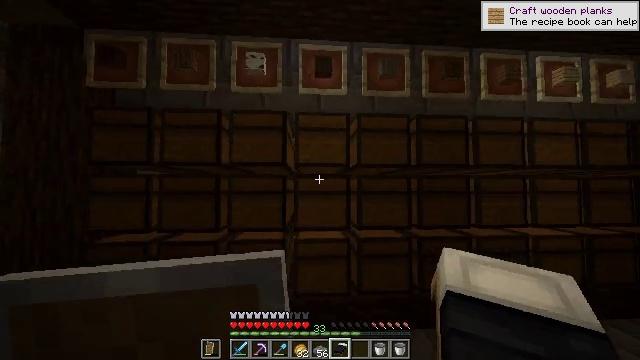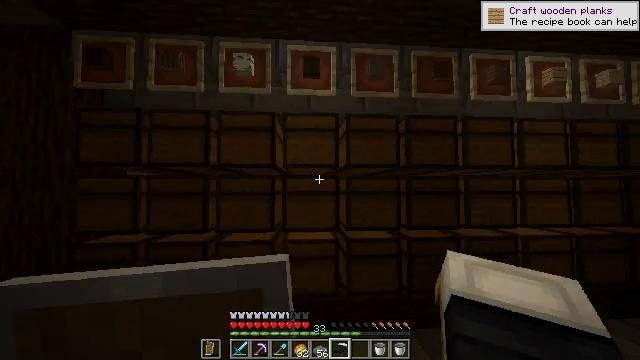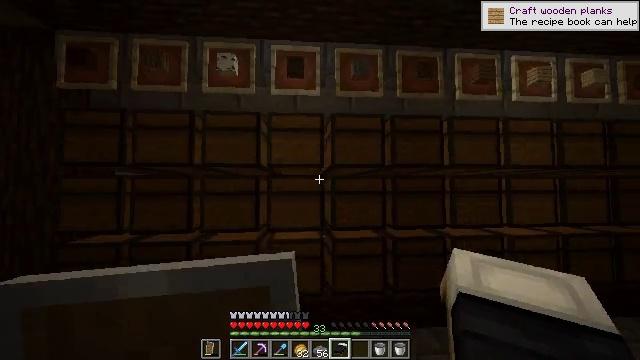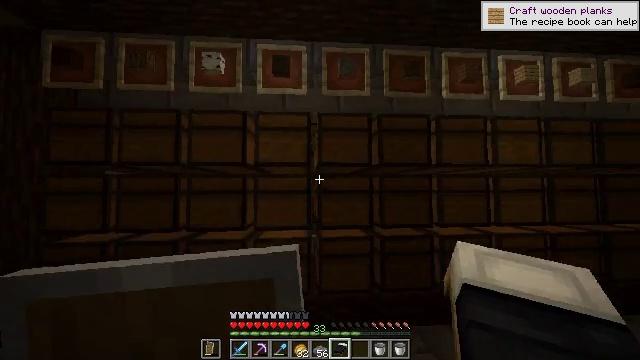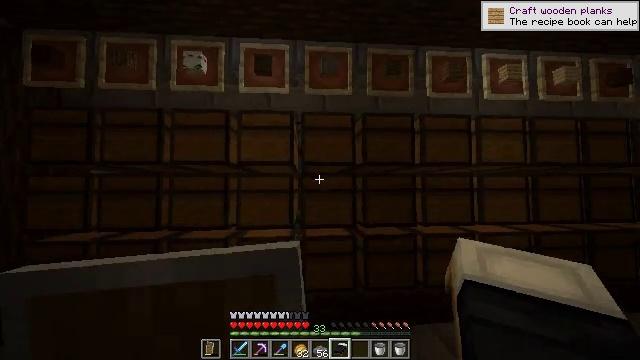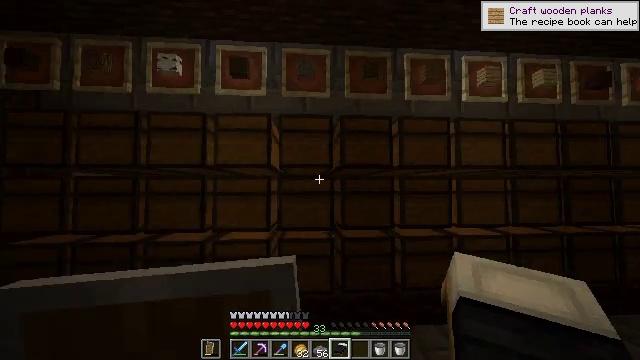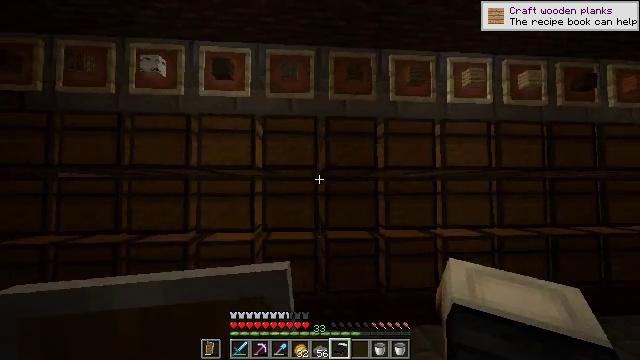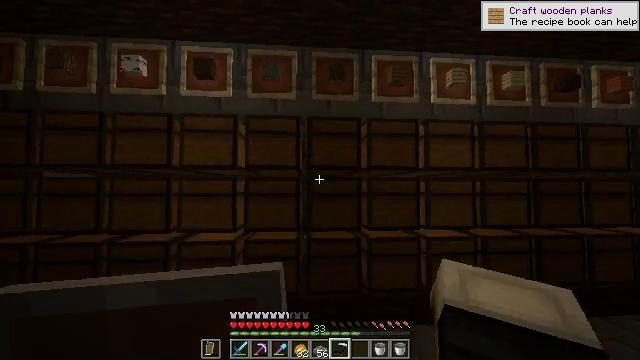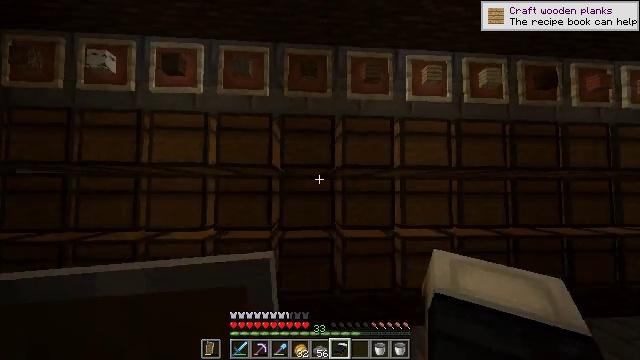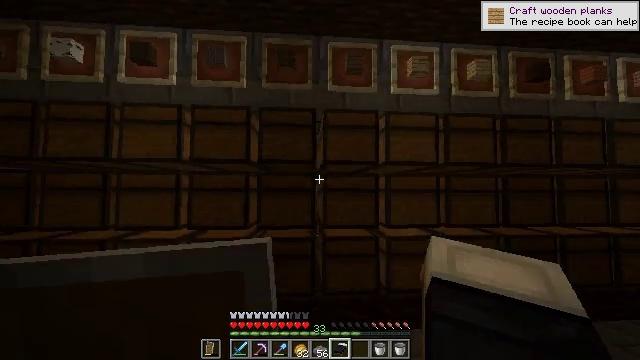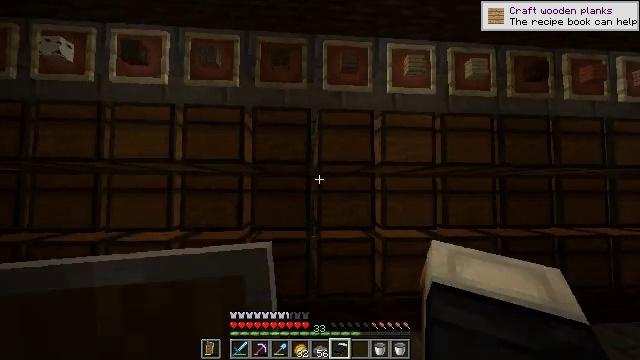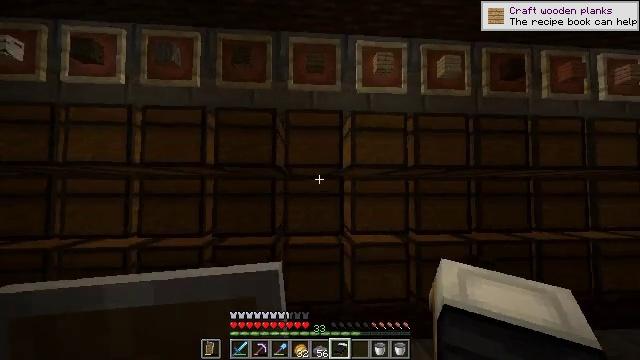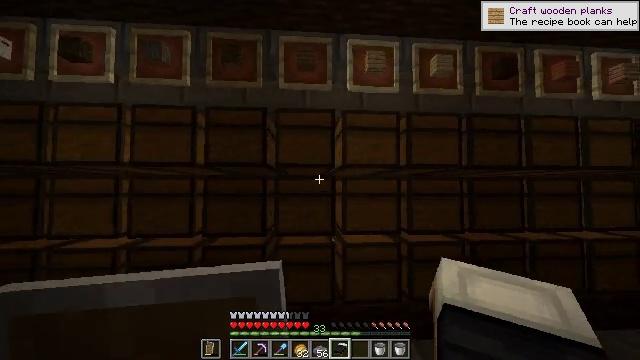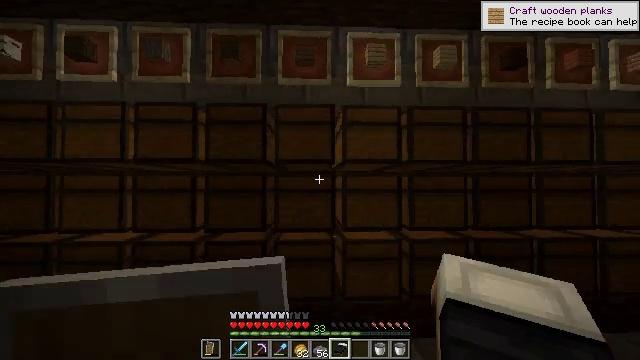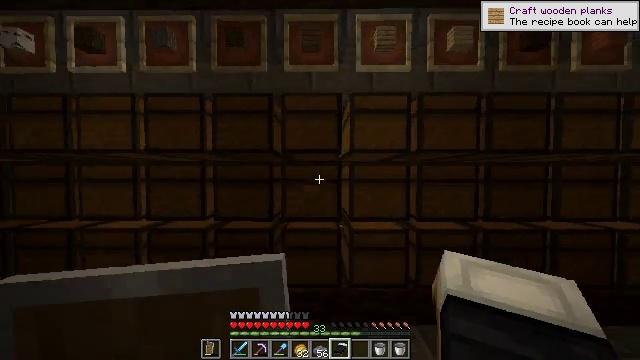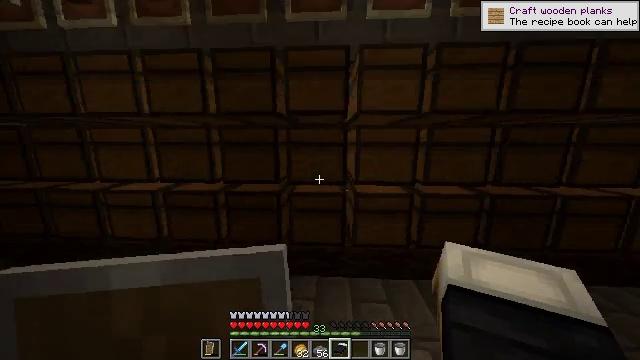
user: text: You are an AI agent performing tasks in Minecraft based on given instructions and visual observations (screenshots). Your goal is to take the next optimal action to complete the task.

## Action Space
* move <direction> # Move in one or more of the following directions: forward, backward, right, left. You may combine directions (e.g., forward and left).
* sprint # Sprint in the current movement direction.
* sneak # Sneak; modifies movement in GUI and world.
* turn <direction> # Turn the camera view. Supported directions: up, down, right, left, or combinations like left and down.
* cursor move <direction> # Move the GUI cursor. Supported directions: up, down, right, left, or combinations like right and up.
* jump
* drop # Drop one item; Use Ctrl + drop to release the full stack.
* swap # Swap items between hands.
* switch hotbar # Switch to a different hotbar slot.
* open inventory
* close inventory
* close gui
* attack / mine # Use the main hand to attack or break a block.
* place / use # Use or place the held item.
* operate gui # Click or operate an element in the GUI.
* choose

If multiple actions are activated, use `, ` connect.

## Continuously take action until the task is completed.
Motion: motion action
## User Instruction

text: Craft a spruce sign using the necessary materials.
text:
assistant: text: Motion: move right
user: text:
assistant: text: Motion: move right
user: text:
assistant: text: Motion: move right
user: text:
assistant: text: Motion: move right
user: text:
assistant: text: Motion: move right
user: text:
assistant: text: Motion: move right
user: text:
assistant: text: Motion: move right
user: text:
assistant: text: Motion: move forward and move right
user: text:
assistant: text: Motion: move forward and move right
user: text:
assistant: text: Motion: move right
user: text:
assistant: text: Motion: move right
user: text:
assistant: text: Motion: no_op
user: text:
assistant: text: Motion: turn left
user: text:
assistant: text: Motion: turn left and down
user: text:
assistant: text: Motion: turn left and down
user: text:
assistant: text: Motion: turn left and down
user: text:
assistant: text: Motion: turn left and down
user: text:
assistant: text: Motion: no_op
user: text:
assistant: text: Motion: use / place
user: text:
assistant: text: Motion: use / place
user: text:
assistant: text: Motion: no_op
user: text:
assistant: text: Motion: no_op
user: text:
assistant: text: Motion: no_op
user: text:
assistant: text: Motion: no_op
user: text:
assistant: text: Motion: no_op
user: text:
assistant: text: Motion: no_op
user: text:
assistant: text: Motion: no_op
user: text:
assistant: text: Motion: no_op
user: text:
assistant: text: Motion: no_op
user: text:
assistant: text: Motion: no_op